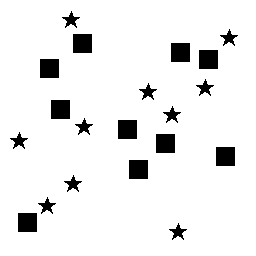
Squares: 10
Triangles: 0
Stars: 10
Total shapes: 20